Aerial crown-view tile of a tropical tree (Barro Colorado Island, Panama), acquired 20241014:
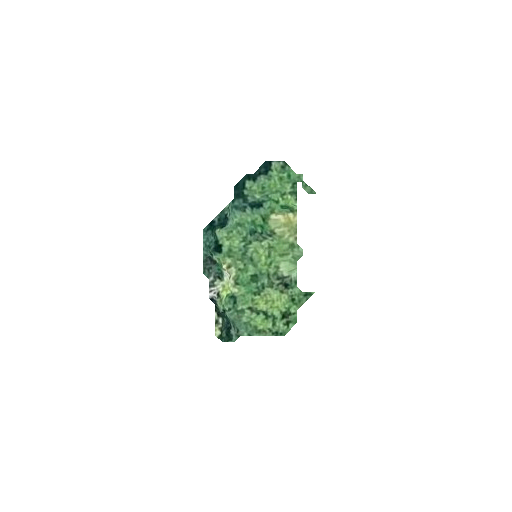
Species: Alseis blackiana
GBIF accepted scientific name: Alseis blackiana
Crown area: 21.308 m²